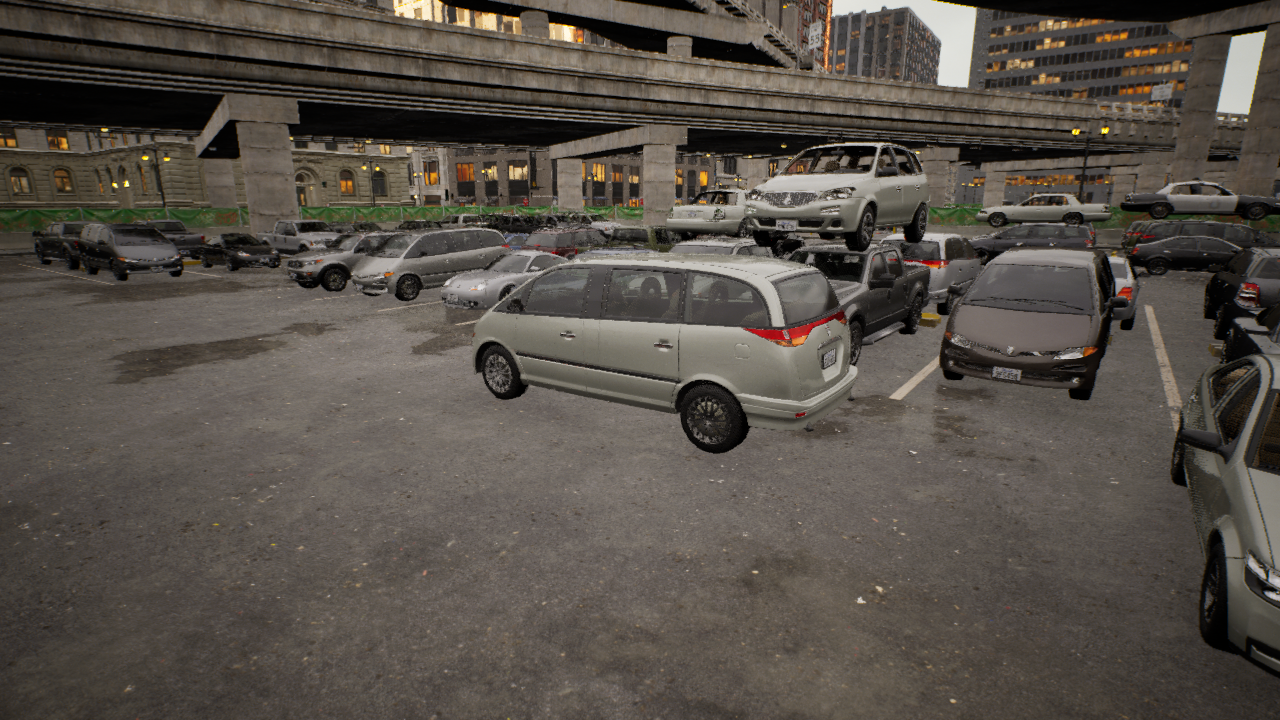
Venue: arterial
Lighting: golden hour
Vehicle rig: minivan